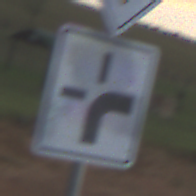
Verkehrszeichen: VerlaufVorfahrtsstrasse3
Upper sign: Vorfahrtsstrasse
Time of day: SunriseSunset
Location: Outdoor (RoadRail)
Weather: PartlyCloudy
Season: NotSpecified
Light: Natural